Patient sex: M
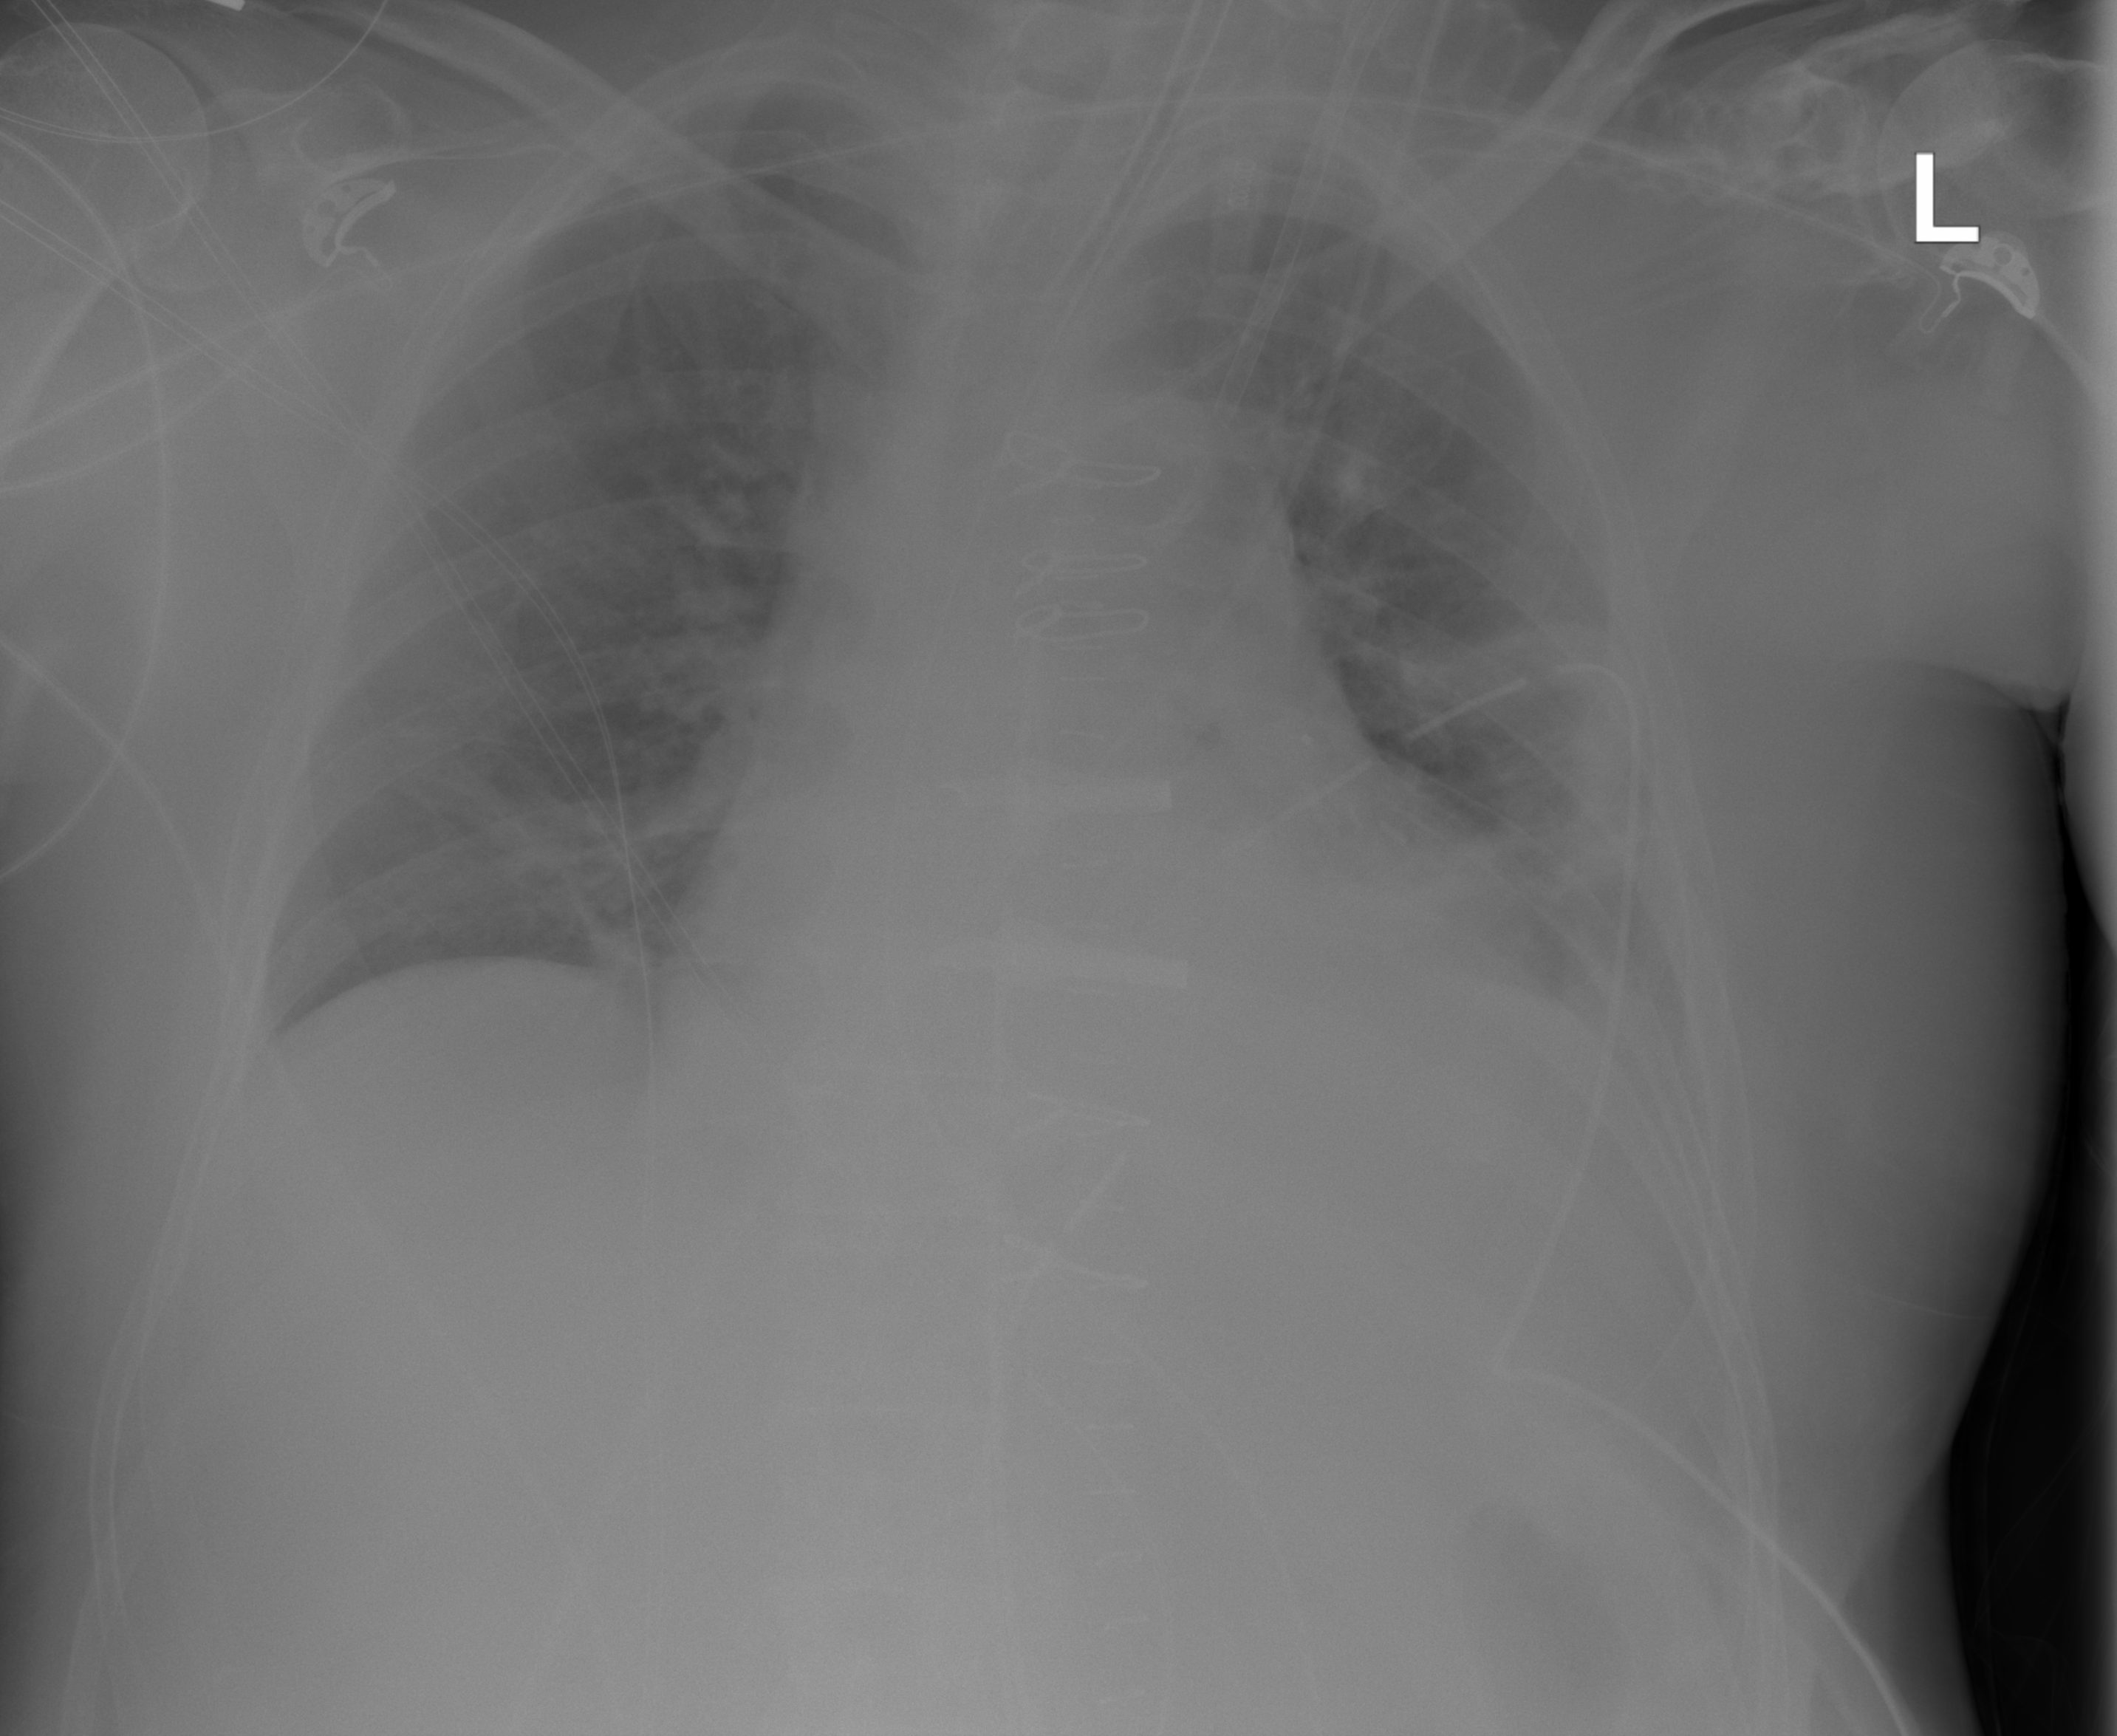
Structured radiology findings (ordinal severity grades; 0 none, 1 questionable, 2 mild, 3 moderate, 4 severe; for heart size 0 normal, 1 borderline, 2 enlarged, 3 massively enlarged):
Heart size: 2
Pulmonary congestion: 2
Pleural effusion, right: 0
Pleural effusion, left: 2
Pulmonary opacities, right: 1
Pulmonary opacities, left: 1
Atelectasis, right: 2
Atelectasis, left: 3